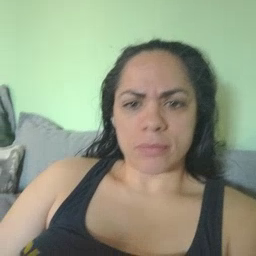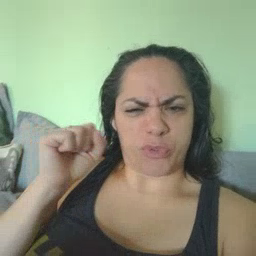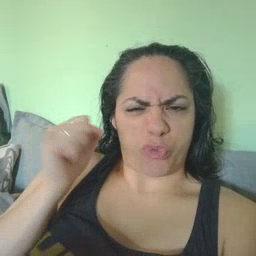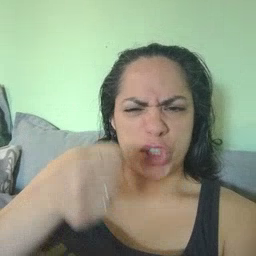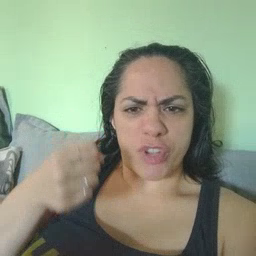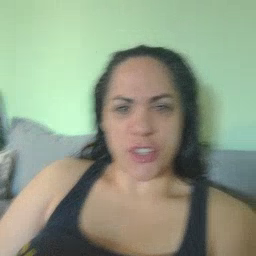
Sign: refrigerator